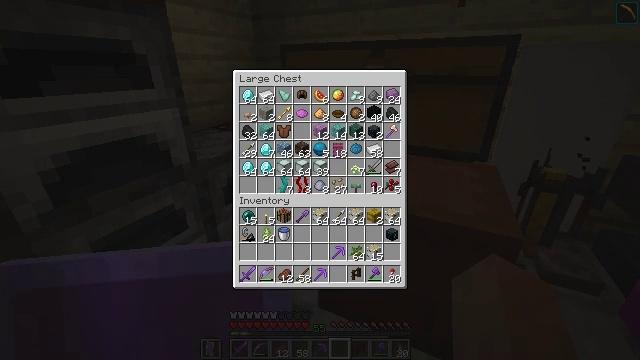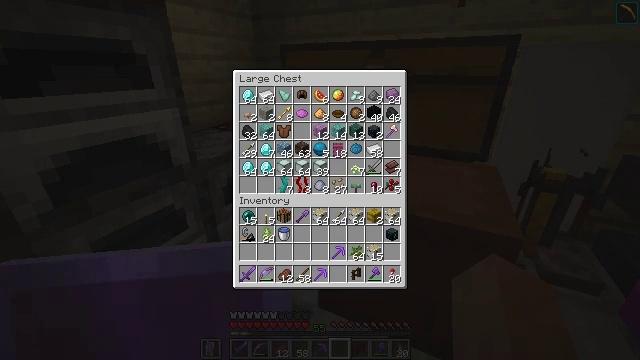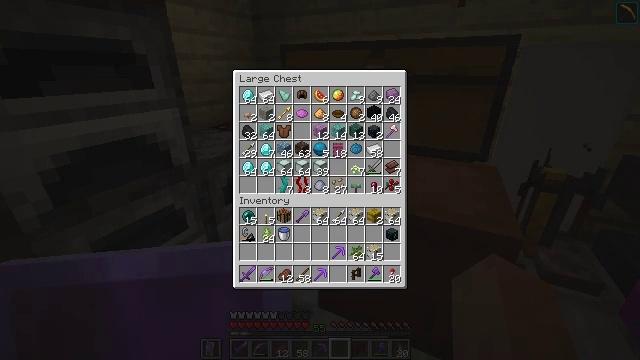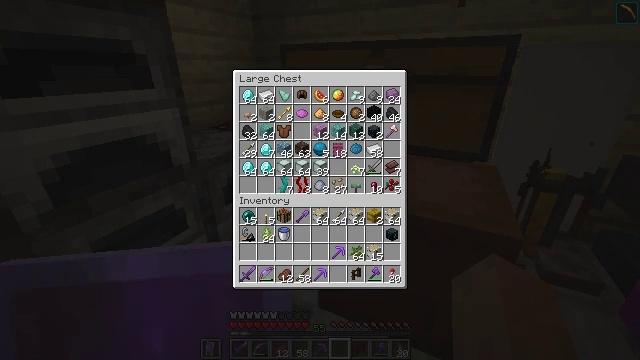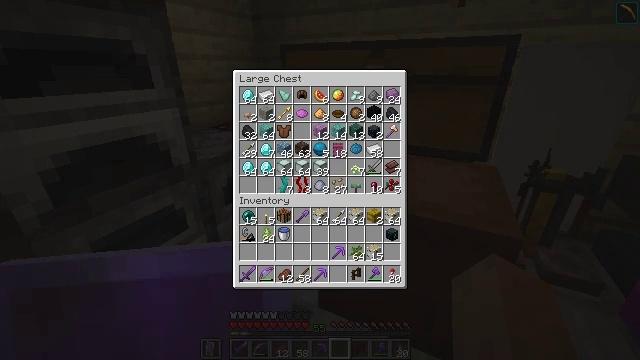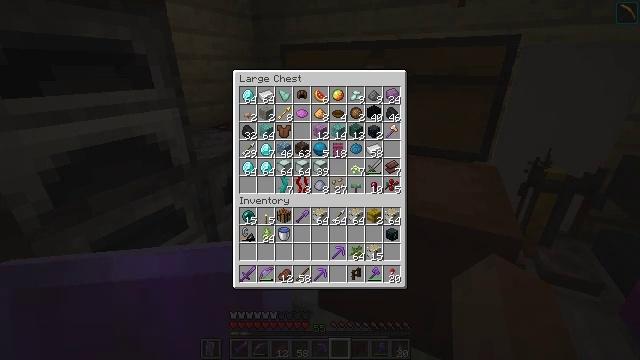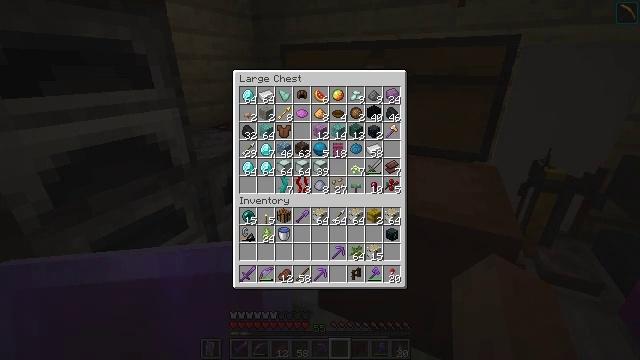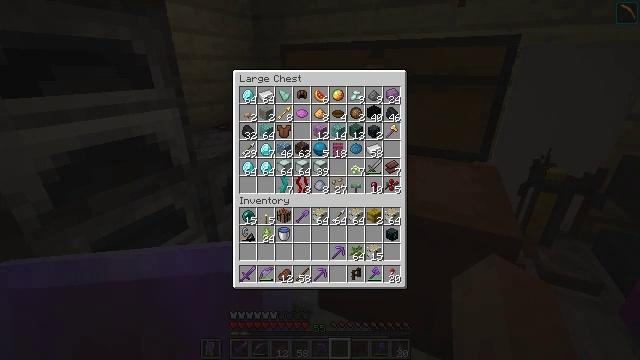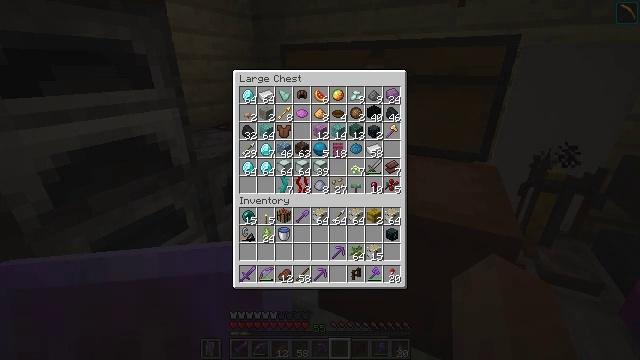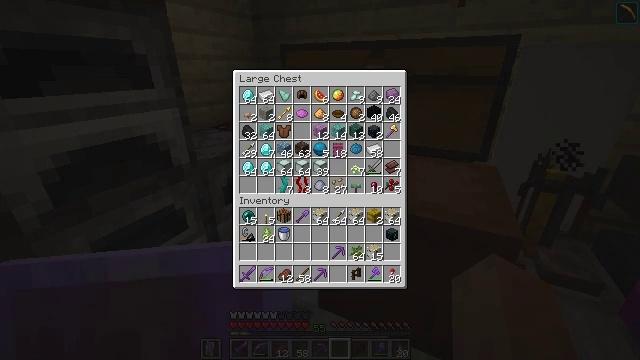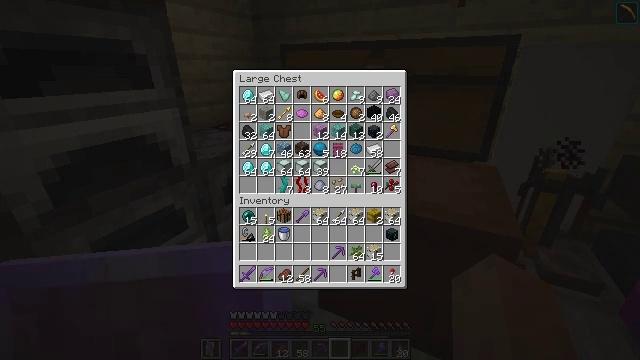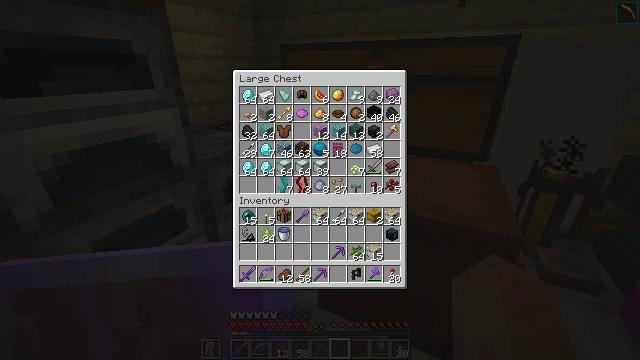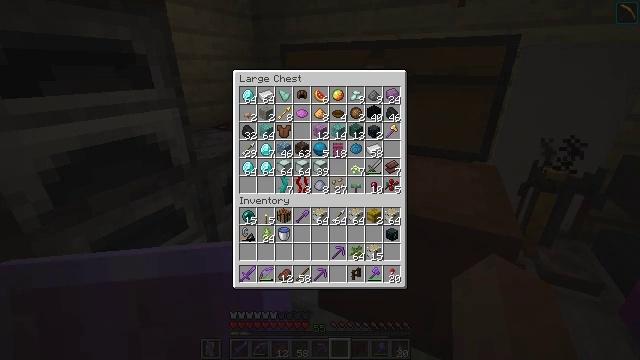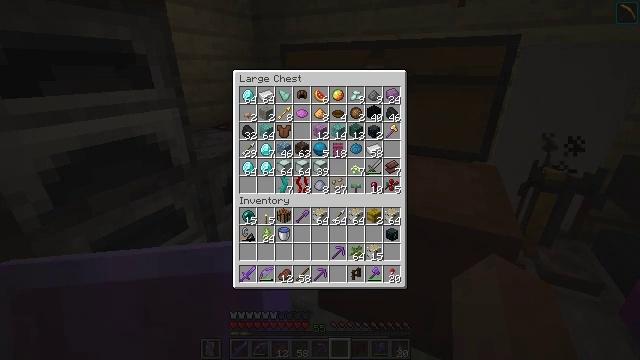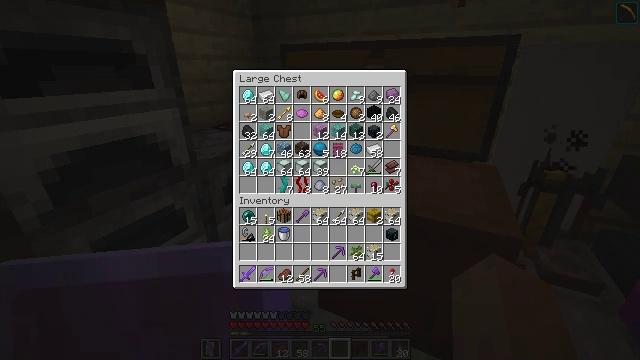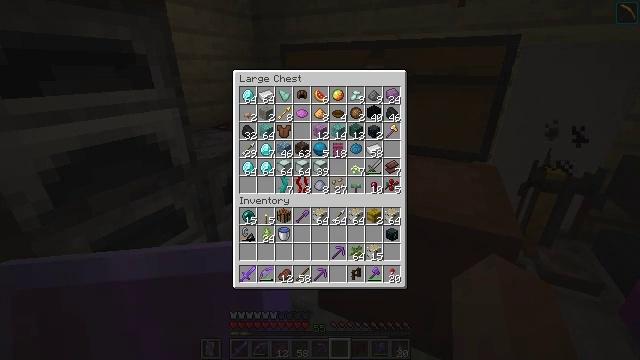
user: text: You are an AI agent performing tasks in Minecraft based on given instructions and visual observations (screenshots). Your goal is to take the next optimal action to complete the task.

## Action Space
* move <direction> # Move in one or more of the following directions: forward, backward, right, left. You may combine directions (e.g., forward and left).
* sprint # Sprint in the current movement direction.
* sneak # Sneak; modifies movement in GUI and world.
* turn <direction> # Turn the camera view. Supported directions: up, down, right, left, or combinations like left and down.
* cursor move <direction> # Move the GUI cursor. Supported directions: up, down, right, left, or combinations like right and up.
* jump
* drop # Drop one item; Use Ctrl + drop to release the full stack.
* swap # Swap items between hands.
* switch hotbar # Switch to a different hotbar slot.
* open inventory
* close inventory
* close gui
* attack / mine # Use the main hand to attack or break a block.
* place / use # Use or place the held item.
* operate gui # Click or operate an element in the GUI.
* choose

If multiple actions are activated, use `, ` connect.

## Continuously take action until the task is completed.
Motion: motion action
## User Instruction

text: Use a crafting table to craft a lead with slimeball and string.
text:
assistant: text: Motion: no_op
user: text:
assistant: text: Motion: no_op
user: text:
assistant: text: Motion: no_op
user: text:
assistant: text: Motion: no_op
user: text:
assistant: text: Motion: no_op
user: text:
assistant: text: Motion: no_op
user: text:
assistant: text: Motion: no_op
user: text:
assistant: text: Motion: no_op
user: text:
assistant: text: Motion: no_op
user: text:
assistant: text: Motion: no_op
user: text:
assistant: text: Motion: no_op
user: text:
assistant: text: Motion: no_op
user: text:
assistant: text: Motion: no_op
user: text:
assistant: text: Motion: no_op
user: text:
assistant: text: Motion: no_op
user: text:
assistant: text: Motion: no_op
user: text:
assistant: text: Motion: no_op
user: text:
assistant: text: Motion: no_op
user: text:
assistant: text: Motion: no_op
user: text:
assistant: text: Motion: no_op
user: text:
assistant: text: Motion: no_op
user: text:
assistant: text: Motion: no_op
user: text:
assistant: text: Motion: no_op
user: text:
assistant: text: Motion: no_op
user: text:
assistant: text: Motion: no_op
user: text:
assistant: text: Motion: no_op
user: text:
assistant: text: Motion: no_op
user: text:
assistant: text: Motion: no_op
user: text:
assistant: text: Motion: no_op
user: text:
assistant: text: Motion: no_op